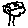
Label: tree